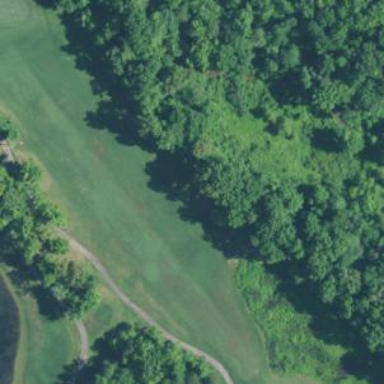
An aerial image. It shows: Green golf area with grass land use.